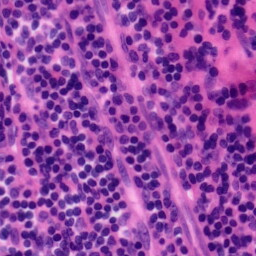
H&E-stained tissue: Tonsil